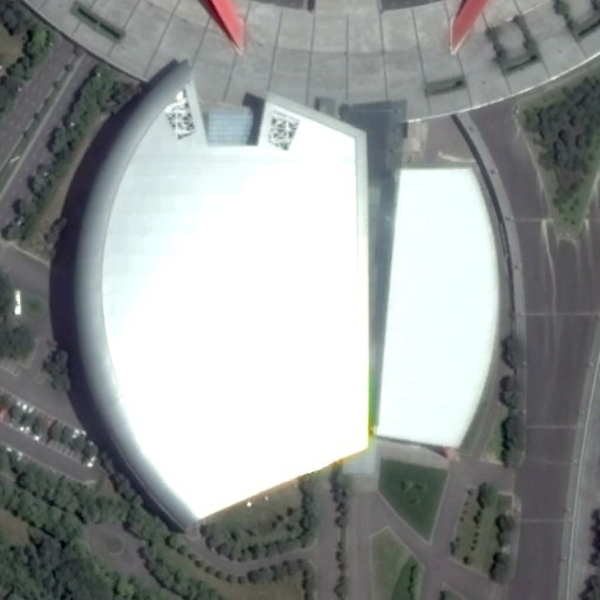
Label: Center